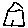
Label: house